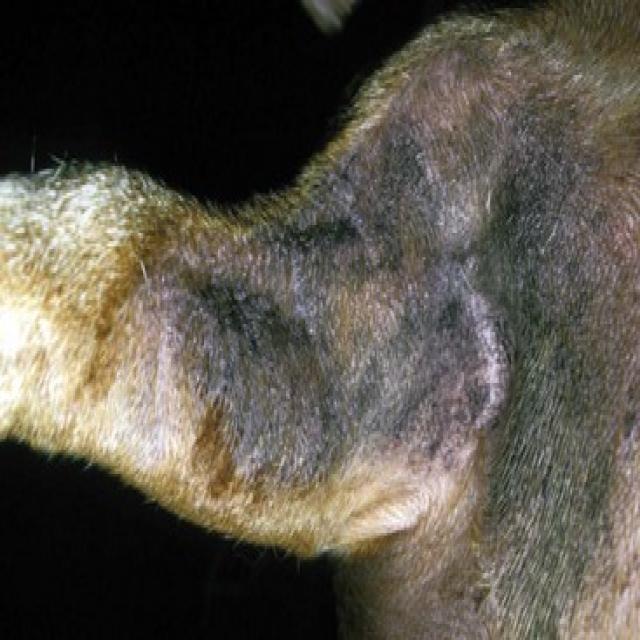
Canine fungal skin infection — characterized by alopecia, scaling, crusting, and circular lesions. Common agents include Malassezia and Candida species.